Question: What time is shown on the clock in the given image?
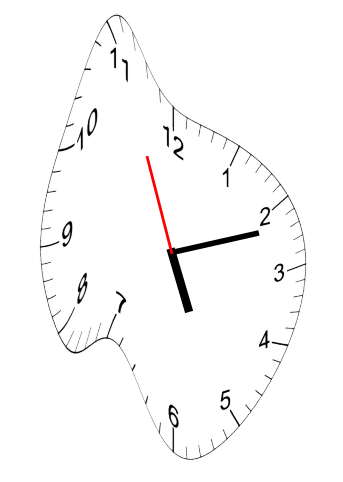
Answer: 05:11:56